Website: walmart
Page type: payment
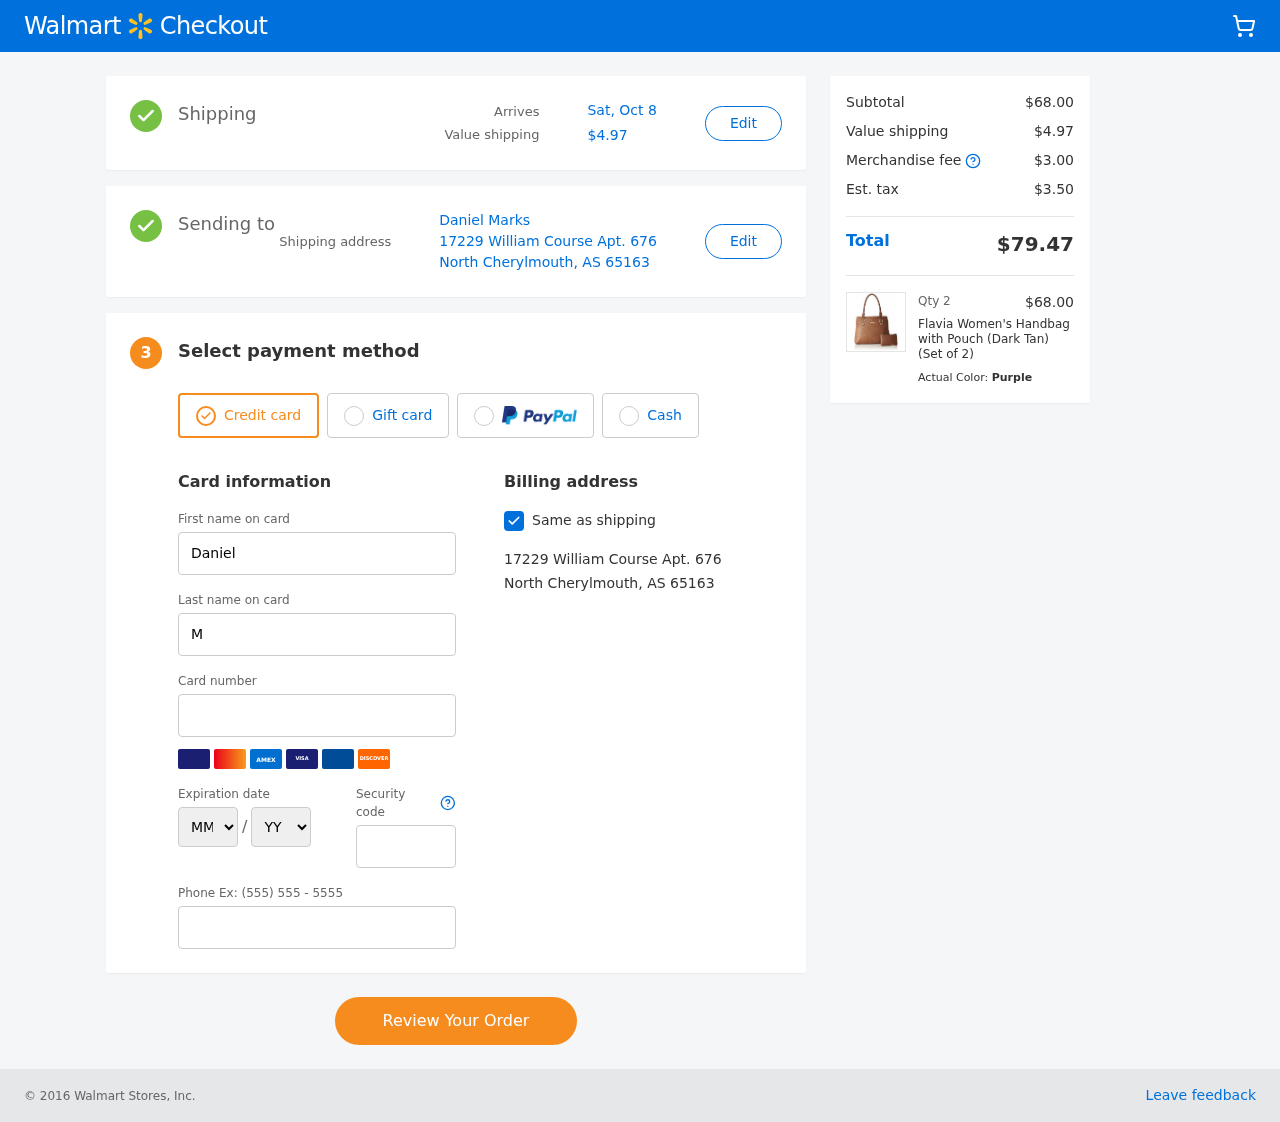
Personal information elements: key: PII_CARD_EXPIRY_MONTH
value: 06
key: PII_CARD_EXPIRY_YEAR
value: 28
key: PII_CITY_STATE_ZIP
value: North Cherylmouth, AS 65163
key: PII_FULLNAME
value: Daniel Marks
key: PII_STREET
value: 17229 William Course Apt. 676
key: PII_FIRSTNAME
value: Daniel
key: PII_LASTNAME
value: Marks
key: PII_CARD_NUMBER
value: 3441 1252 0505 015
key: PII_CARD_CVV
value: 7754
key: PII_PHONE
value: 8747474746
Product elements: key: PRODUCT1_NAME
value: Flavia Women's Handbag with Pouch (Dark Tan) (Set of 2)
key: PRODUCT1_PRICE
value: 34
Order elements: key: ORDER_DELIVERY_DATE
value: Sat, Oct 8
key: ORDER_SHIPPING_COST
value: $4.97
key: ORDER_SUBTOTAL
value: $68.00
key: ORDER_MERCHANDISE_FEE
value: $3.00
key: ORDER_TAX
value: $3.50
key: ORDER_TOTAL
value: $79.47
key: ORDER_NUM_ITEMS
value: Qty 2